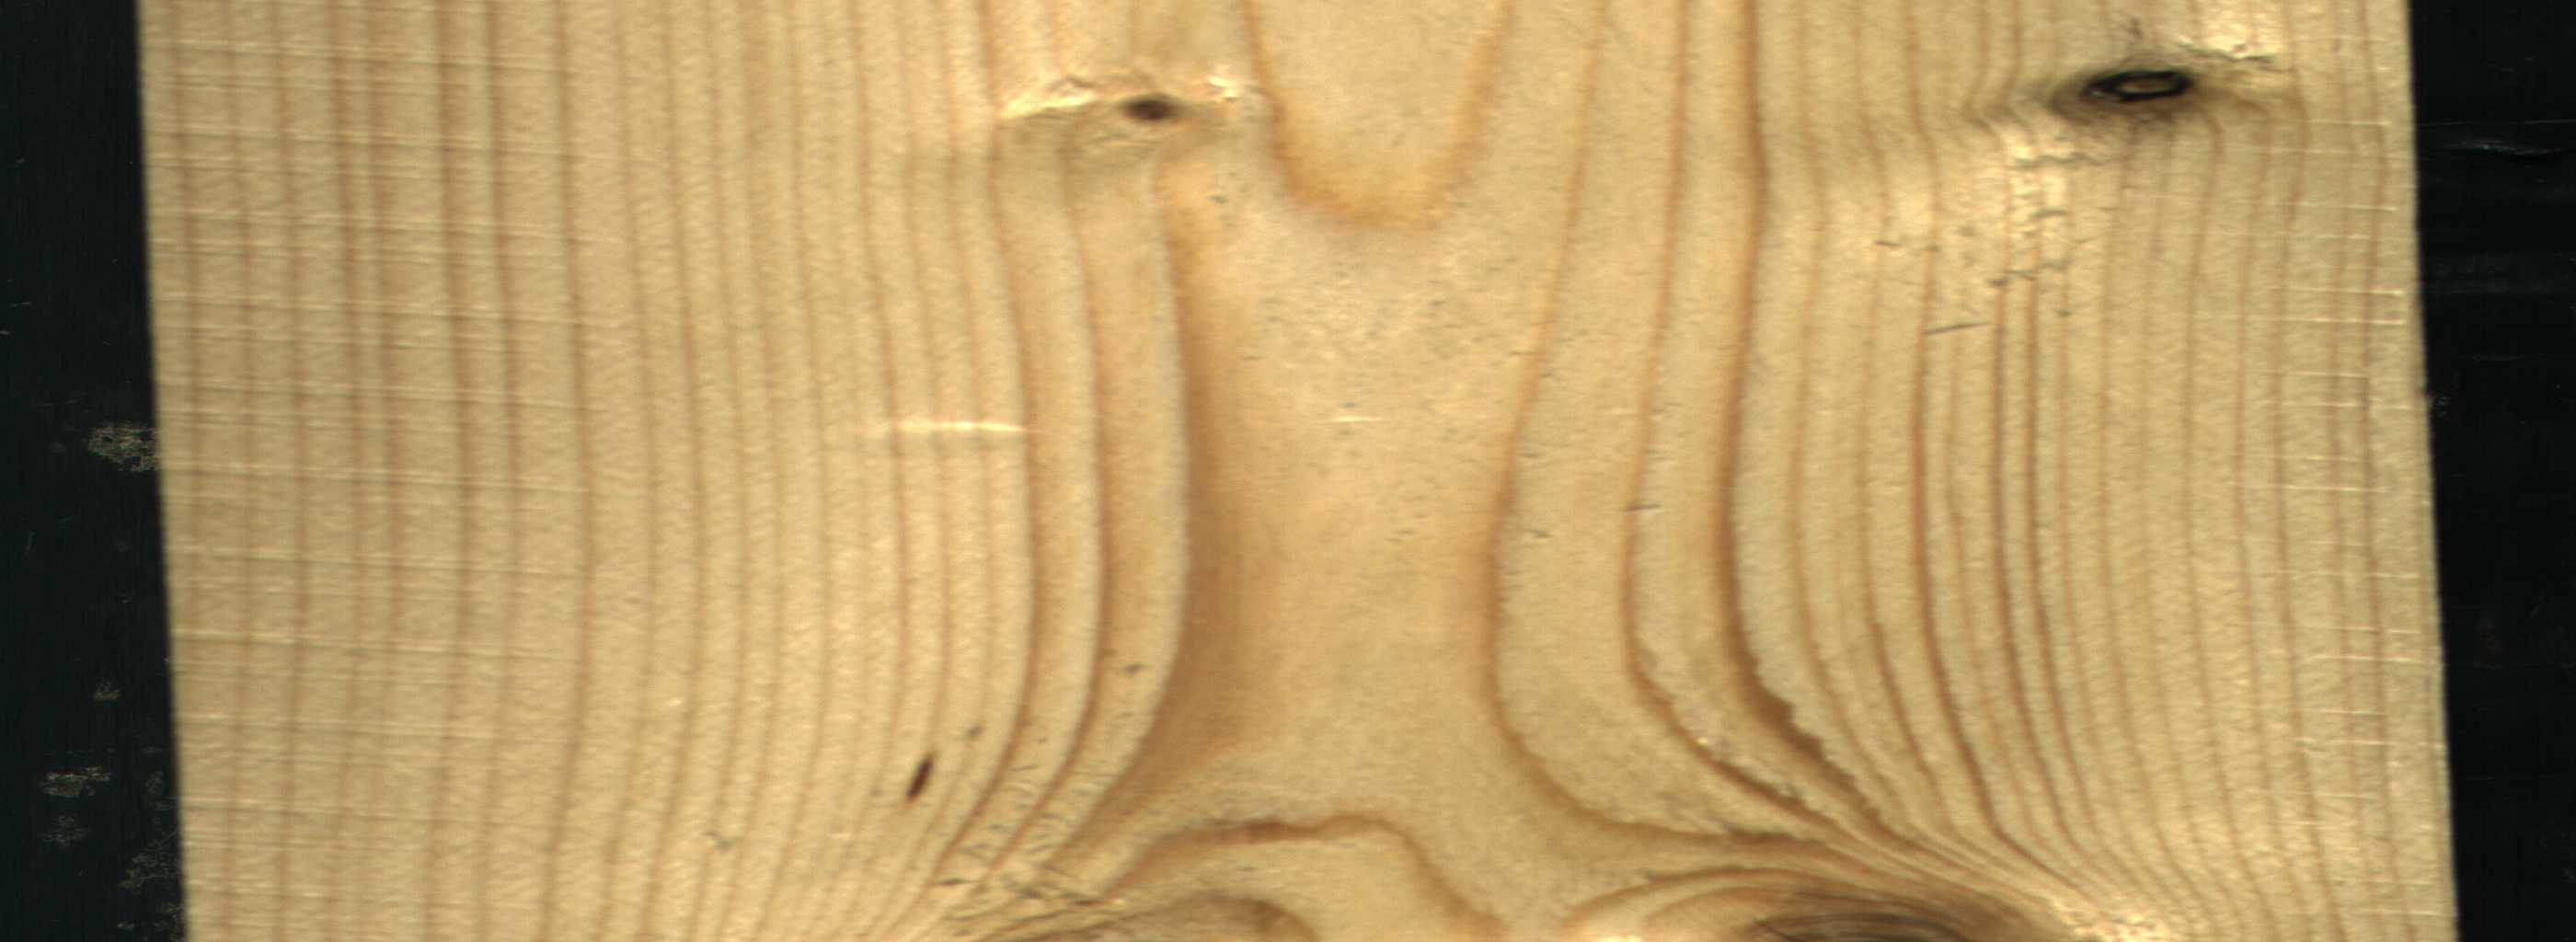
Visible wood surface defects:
Dead_Knot
Live_Knot
Live_Knot
Live_Knot